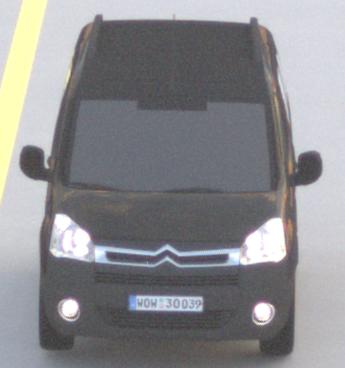
Make: Citroen
Model: Berlingo Kombi VTi 120
Detailed model: Berlingo (II) Kombi
Model produced from: 2009/12
Model produced until: 2012/03
Doors: 5
Color: black
Road condition: dry road
Daytime: sunrise or sunset
Contrast: low contrast